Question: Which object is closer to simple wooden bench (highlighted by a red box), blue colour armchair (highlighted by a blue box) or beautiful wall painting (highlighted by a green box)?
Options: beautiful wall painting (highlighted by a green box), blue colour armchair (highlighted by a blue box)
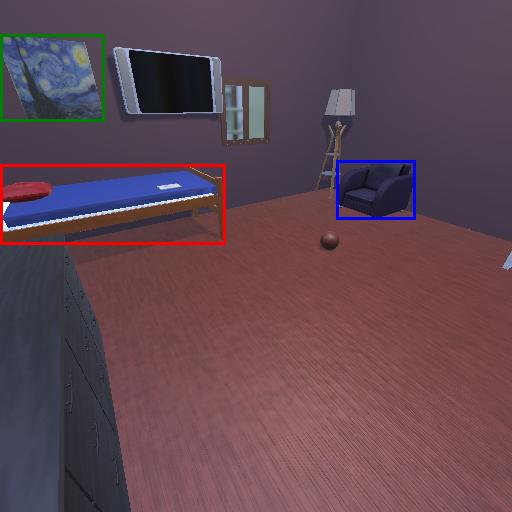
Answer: beautiful wall painting (highlighted by a green box)